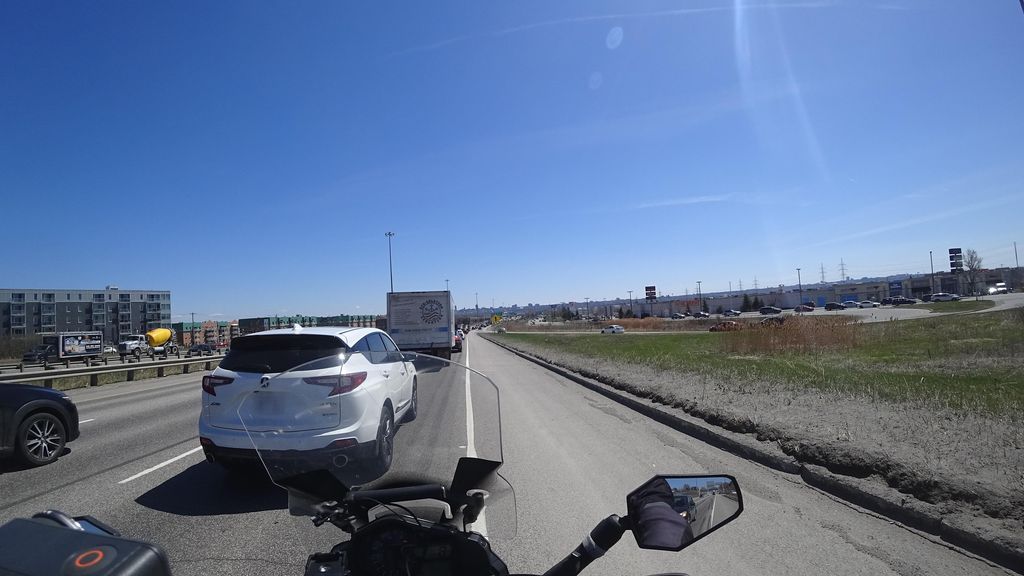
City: quebec_city